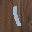
Label: 1